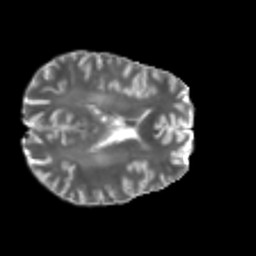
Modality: T2w
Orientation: axial
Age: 25
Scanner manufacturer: philips
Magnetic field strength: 3 T
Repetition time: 8.6 s
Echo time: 0.127 s